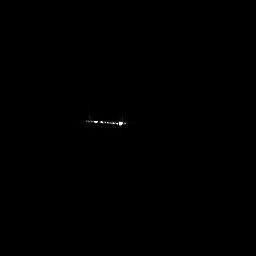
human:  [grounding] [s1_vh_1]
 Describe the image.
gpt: In the satellite image, there is  <ref>1 medium ship </ref> <box>[[32, 44, 48, 49, 0]]</box> located at center.